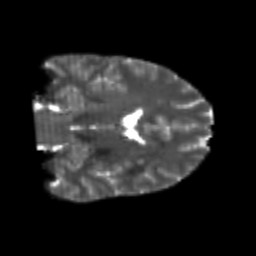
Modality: T2w
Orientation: coronal
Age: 25
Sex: male
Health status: healthy
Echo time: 0.074 s